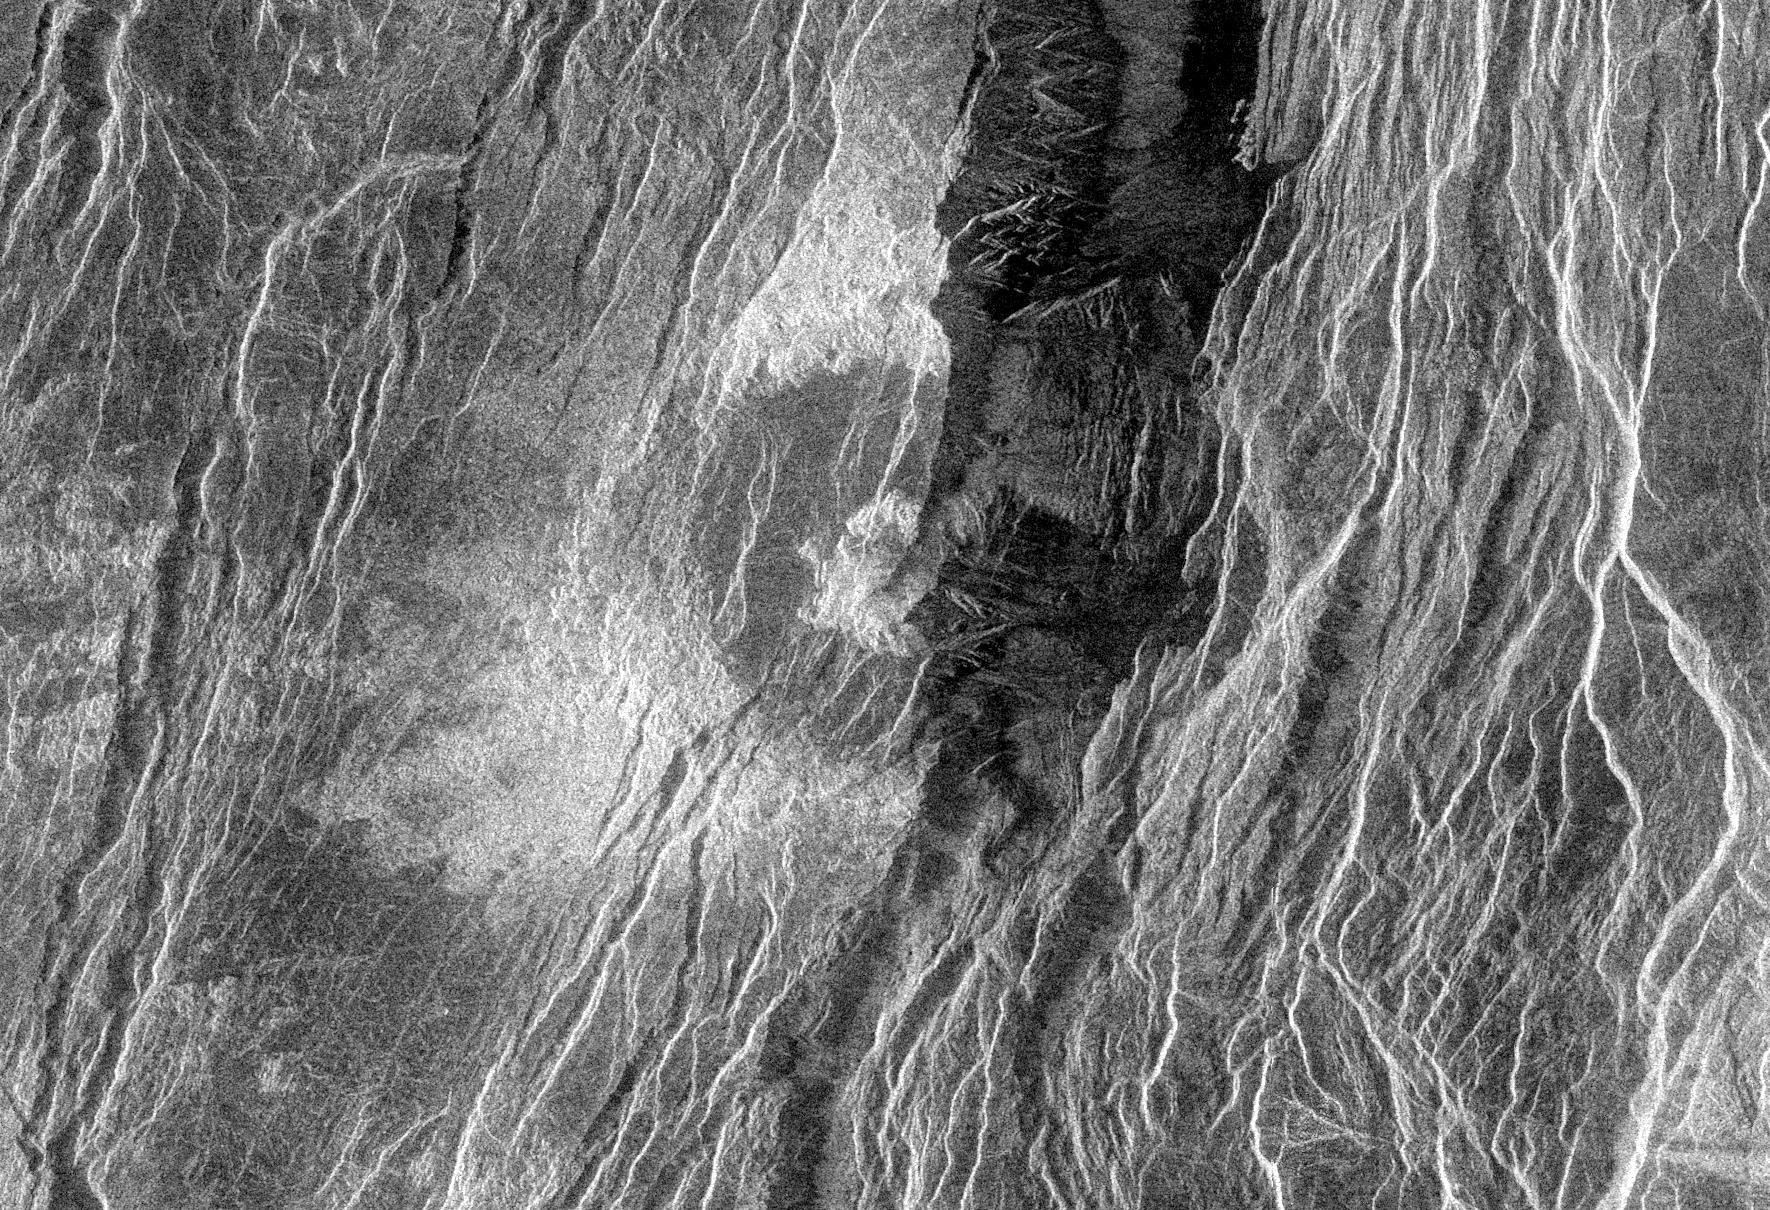
Venus - Fractured Somerville Crater in Beta Regio Venus, Magellan